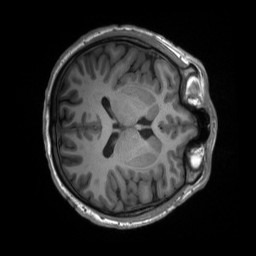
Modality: T1w
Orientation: axial
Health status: healthy
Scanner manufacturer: siemens
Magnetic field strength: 3 T
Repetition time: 2.3 s
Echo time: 0.00228 s